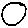
Label: circle